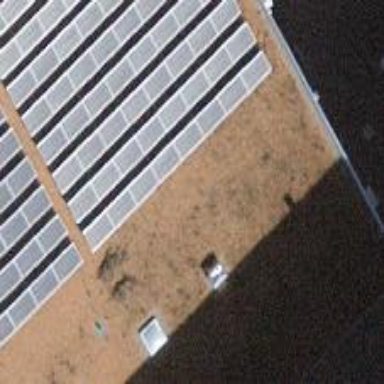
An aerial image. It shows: Solar power generator with photovoltaic panels.